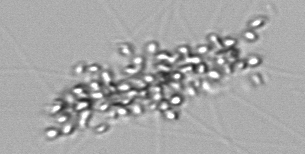
Label: Chaetoceros_didymus_TAG_external_flagellate